Interaction volume radius: 10 \u00c5
Interaction volume height: 45 \u00c5
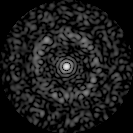
Disorder parameter: 0.8352